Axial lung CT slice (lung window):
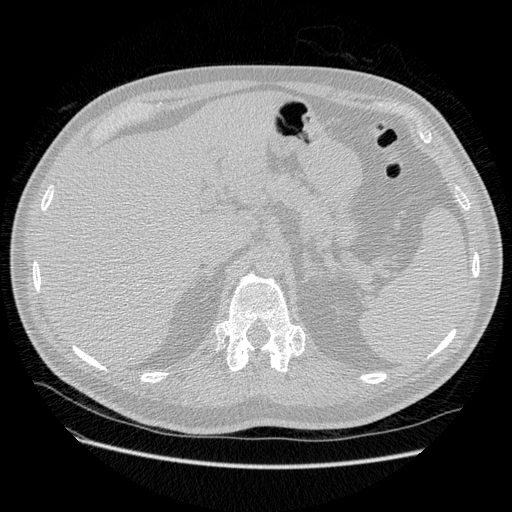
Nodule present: no